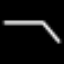
Label: diamond